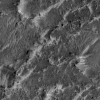
Atmospheric dust classification: not_dusty